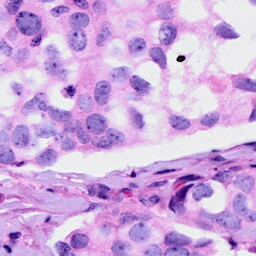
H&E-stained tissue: Breast